Interaction volume radius: 5 \u00c5
Interaction volume height: 15 \u00c5
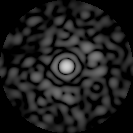
Disorder parameter: 0.8444